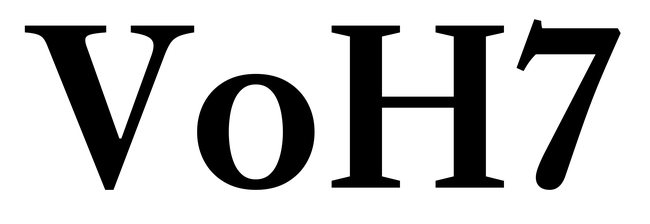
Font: LibreCaslonText_SemiBold